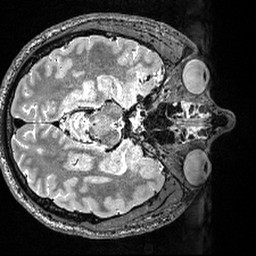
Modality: T2w
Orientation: axial
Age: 31
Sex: male